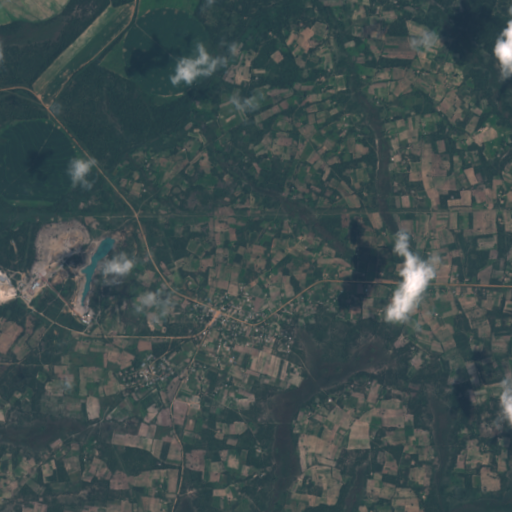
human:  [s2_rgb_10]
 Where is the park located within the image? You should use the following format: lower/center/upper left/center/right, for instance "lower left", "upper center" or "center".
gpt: The park is located in the lower left of the image.
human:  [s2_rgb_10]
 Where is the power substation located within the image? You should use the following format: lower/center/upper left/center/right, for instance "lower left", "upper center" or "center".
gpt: The power substation is located in the center left of the image.
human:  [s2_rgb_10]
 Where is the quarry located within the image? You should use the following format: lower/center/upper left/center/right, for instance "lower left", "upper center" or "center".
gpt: The quarry is located in the center left of the image.
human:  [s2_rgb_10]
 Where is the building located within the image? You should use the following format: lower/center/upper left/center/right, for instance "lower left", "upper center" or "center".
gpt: There is no building in the image.